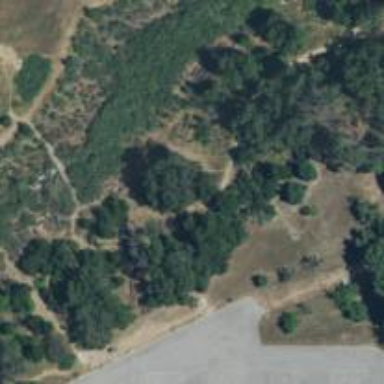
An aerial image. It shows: Disc golf tee area.